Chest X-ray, AP view. Patient: 48 years old, sex M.
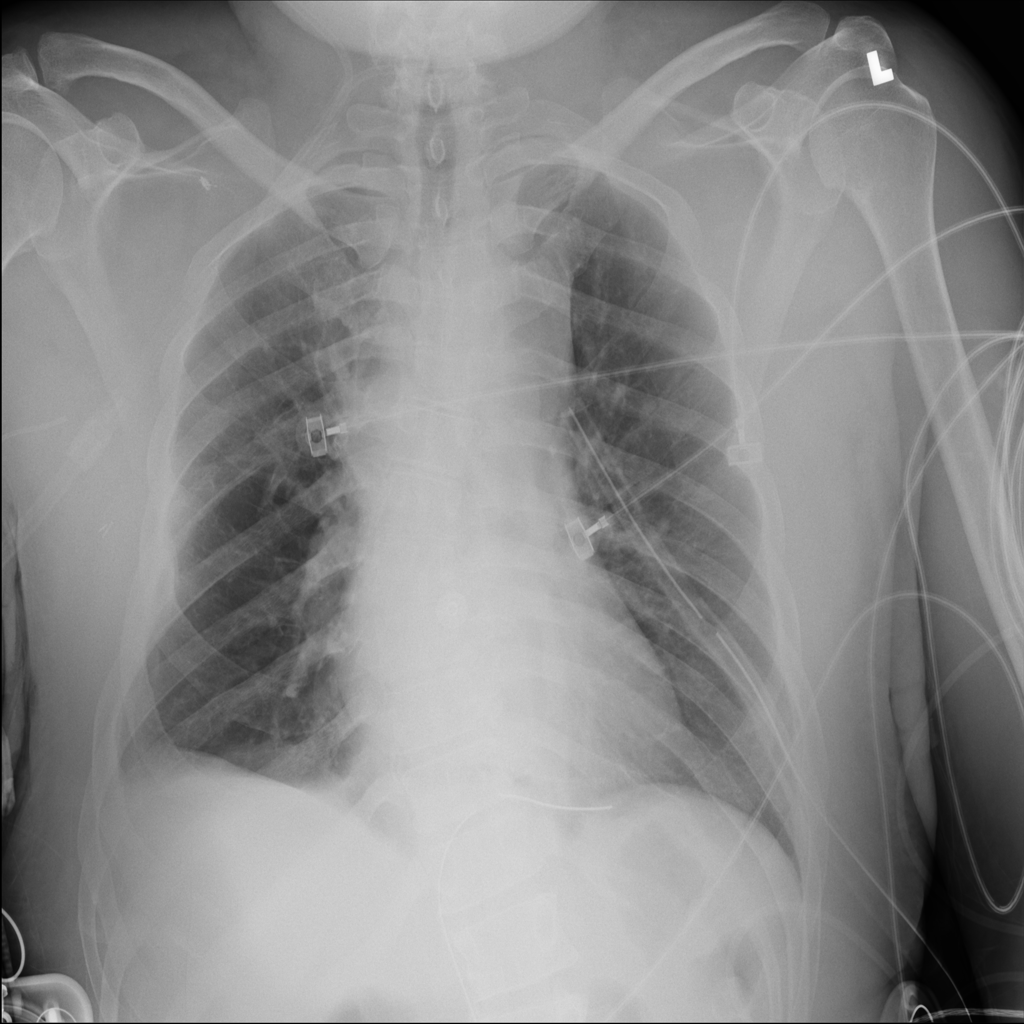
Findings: No Finding